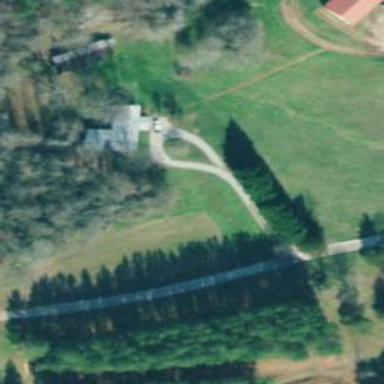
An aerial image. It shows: Driveway.